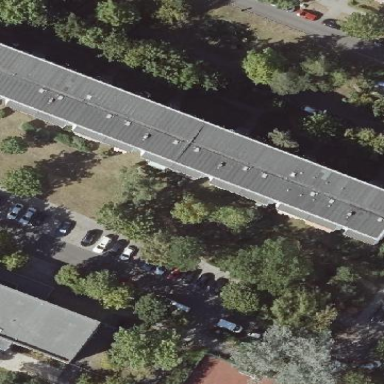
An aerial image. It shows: Flat-roofed apartment building.